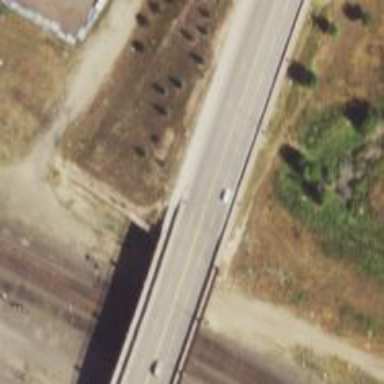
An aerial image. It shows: Viaduct bridge over secondary road paved with asphalt.